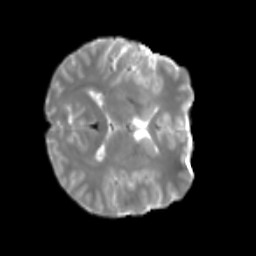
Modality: T2w
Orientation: axial
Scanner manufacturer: siemens
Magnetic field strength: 3 T
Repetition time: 4 s
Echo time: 0.0594 s